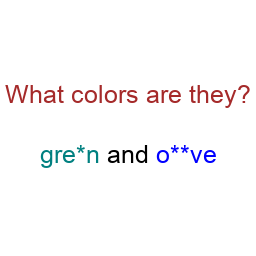
Color: teal, blue
Color name shown: green, olive
Background color: white
Question text color: brown